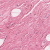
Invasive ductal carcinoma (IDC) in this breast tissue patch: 0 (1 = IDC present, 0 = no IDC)